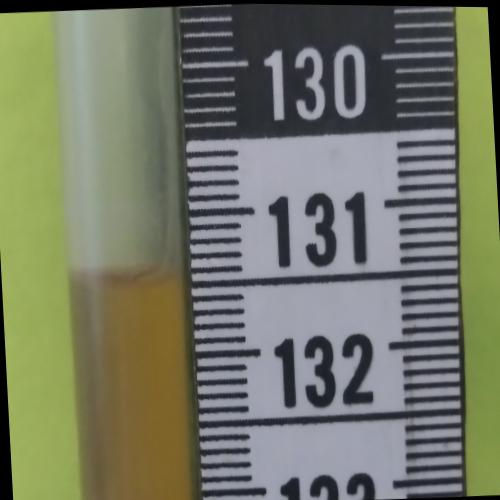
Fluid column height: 131.4 cm